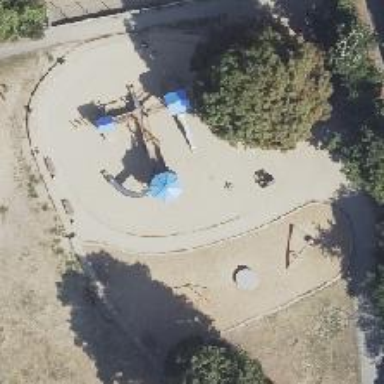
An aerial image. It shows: Climbing wall in the playground.